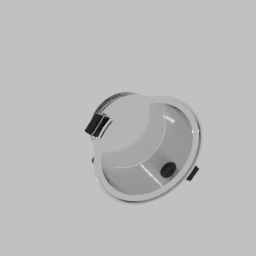
Label: appliances